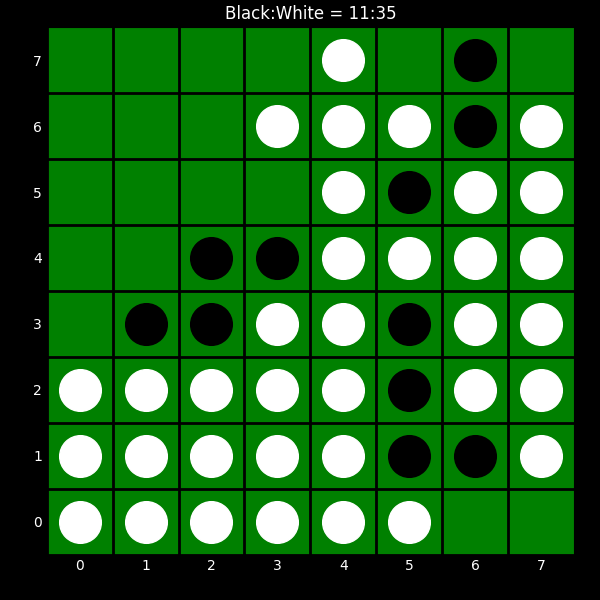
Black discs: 11
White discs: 35